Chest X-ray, AP view. Patient: 23 years old, sex M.
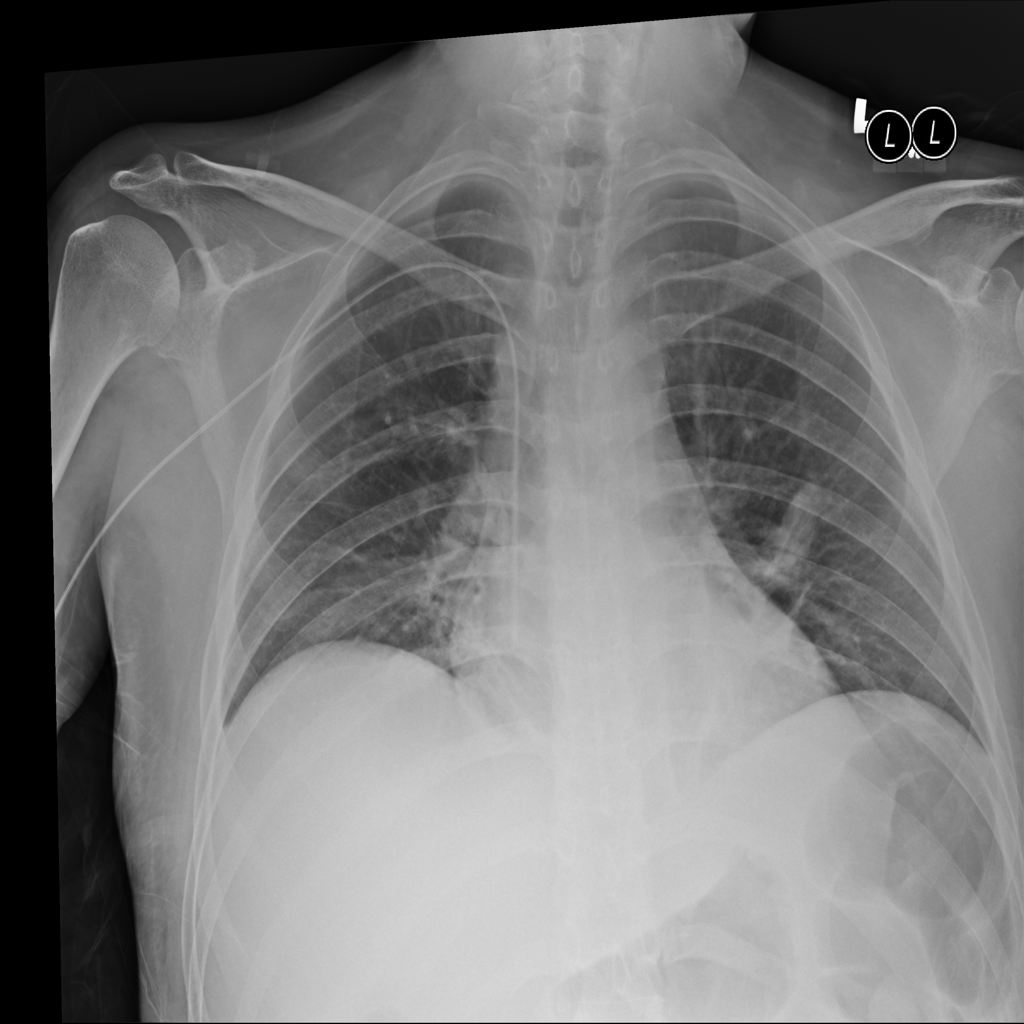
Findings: Atelectasis